Question: This is not program bug fix problem. it looks silly, Since i don't have much experience in designing website. I want to make sure my design pattern is right before i began to write code.
I want to design a social network like google+ or facebook(only accomplish basic function like sharing content), Like google+, users can share different types of content like texts, photos, link and video.
like picture below:

I'm confused do i need to design different model for every type sharing content? like below codes:
'''
class TextPost(models.Models):
text=models.CharField(max_length=140)
createDate=models.DateTimeField(auto_now_add=True)
author=models.OneToOneField(User)
class GalleryPost(models.Model):
galleryTitle=models.CharField(max_length=140)
createDate=models.DateTimeField(auto_now_add=True)
author=models.OneToOneField(User)
class Images(models.Models):
image = models.ImageField()
galleryPost=models.ForeignKey(GalleryPost)
class LinkPost(models.Models):
link=...
createDate=...
class VideoPost(models.Models):
video=...
'''
Or put all types in one class:
'''
class Post(models.Model):
text=models.CharField(max_length=140)
createDate=models.DateTimeField(auto_now_add=True)
author=models.OneToOneField(User)
galleryTitle=models.CharField(max_length=140)
link=...
video=...
'''
if i choose first way, Is that easy to list all kinds of post by created date in one page?
Or is there any other better way?
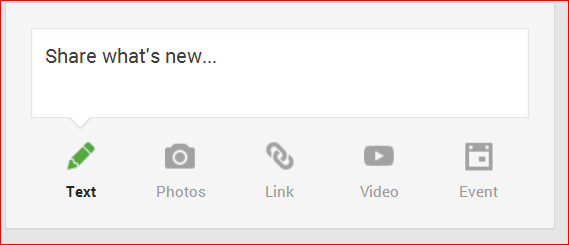
Answer: While both approaches are valid approaches, the first one is difficult to query against. You probably want to show a mixed feed of the latest content, so preferably easy to query the database against.
In that case you would want all models to have some base class, which defines the shared attributes (author, created_at). Then for the specific sub-classes, you add the desired extra attributes. See <URL> on docs.djangoproject.com.
'''
class Post(models.Model):
author = models.ForeignKey('auth.user')
created_at = models.DateTimeField()
class LinkPost(Post):
link = models.URLField()
class ImagePost(Post):
image = models.ImageField()
'''